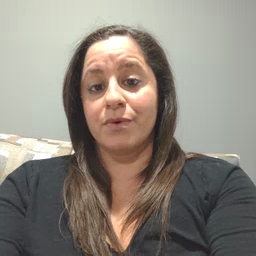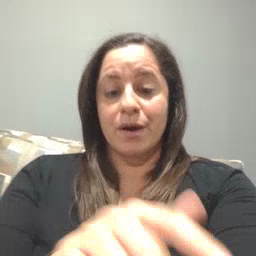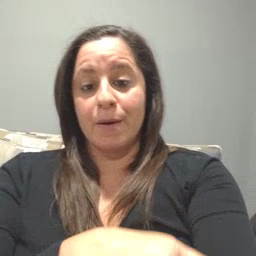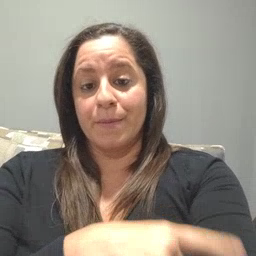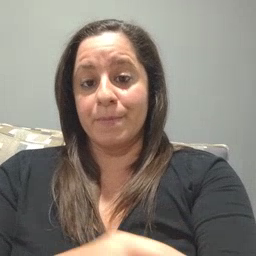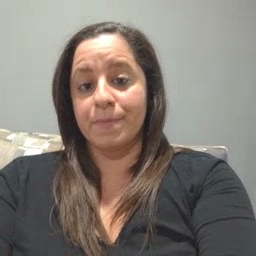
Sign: arm